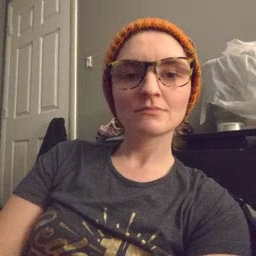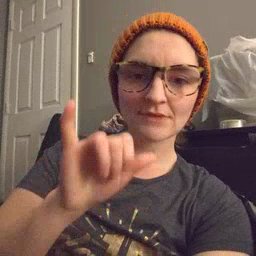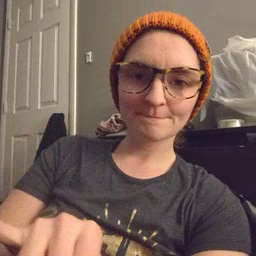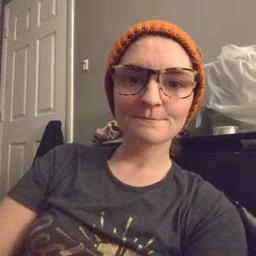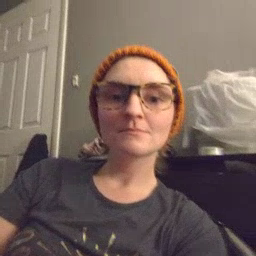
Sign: stay